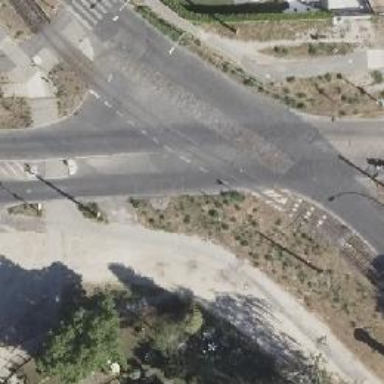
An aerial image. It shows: Tram level crossing on railway.